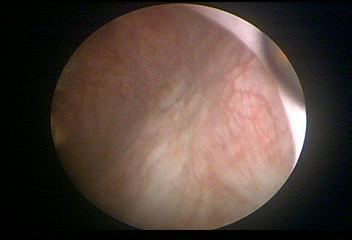
Modality: WLC
Class: Normal mucosa
Bladder cancer association: No